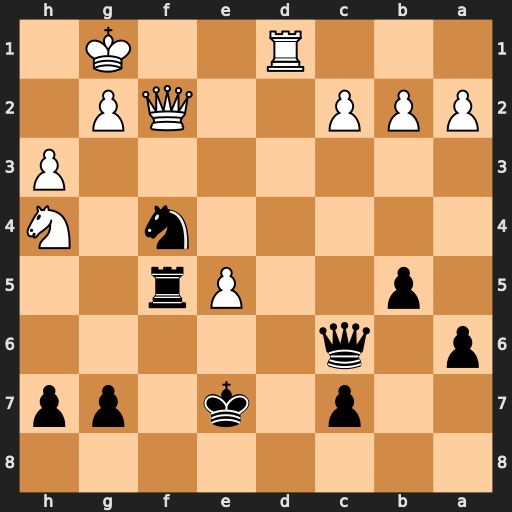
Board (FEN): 8/2p1k1pp/p1q5/1p2Pr2/5n1N/7P/PPP2QP1/3R2K1
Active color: b
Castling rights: -
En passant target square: -
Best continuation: Nxh3+ gxh3 Rxf2